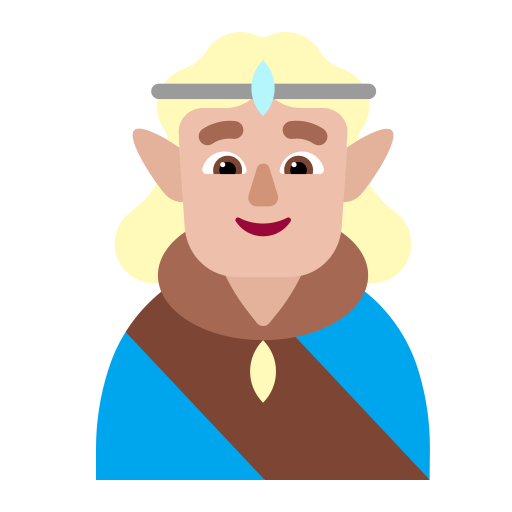
man elf flat  light